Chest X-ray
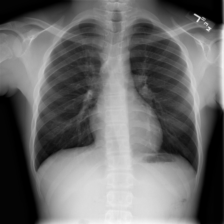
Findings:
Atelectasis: negative
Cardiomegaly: negative
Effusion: negative
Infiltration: negative
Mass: negative
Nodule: negative
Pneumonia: negative
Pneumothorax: negative
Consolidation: negative
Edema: negative
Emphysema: negative
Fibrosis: negative
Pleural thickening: negative
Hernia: negative